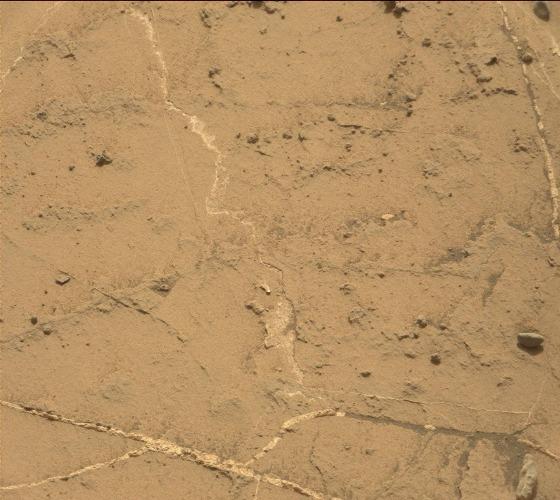
Terrain classes present: Bedrock, Rock, Shadow